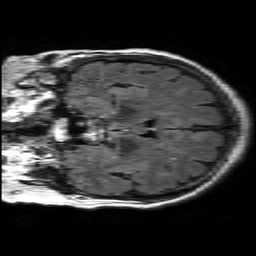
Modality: FLAIR
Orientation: coronal
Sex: female
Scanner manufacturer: philips
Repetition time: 11 s
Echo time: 0.125 s